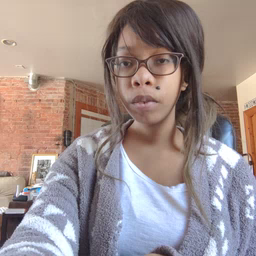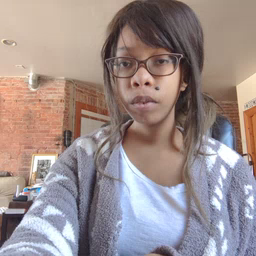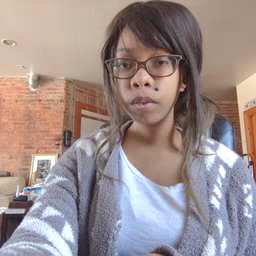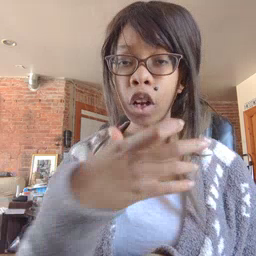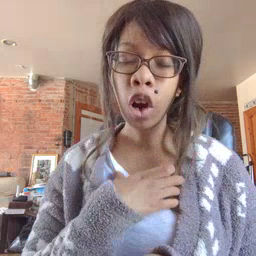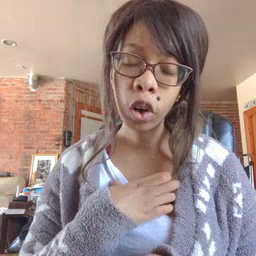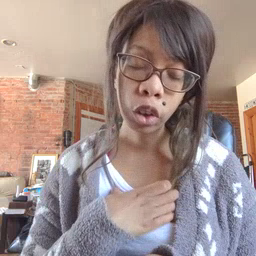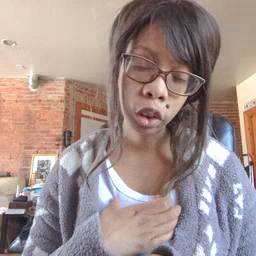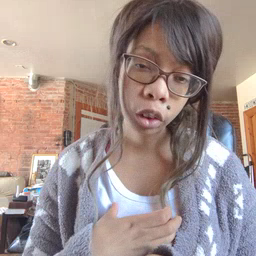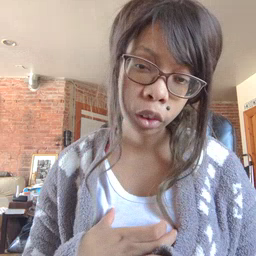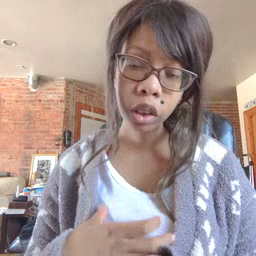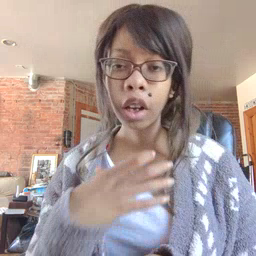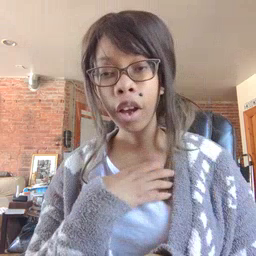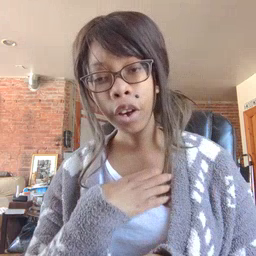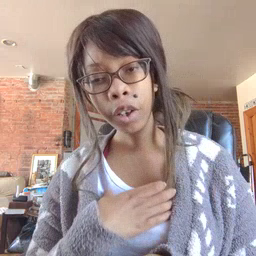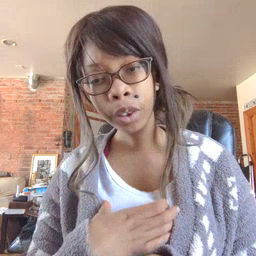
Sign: hungry